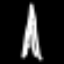
Label: The Eiffel Tower